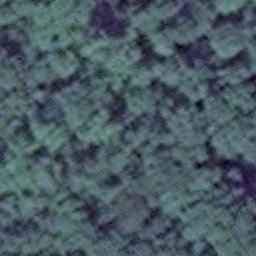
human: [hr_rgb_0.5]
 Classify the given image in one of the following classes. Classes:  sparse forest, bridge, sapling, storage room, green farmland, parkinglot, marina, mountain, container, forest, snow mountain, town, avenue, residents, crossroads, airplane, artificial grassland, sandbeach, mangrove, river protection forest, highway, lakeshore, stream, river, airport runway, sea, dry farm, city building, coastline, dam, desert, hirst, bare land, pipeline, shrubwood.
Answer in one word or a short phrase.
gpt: forest